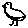
Label: bird